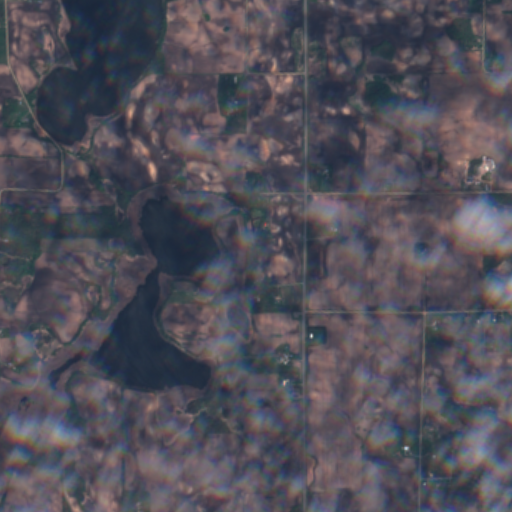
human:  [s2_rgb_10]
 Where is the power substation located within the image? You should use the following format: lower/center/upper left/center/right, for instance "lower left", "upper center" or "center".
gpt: The power substation is located in the center of the image.
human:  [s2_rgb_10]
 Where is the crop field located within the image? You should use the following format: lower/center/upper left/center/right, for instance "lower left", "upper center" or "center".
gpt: There is no crop field in the image.